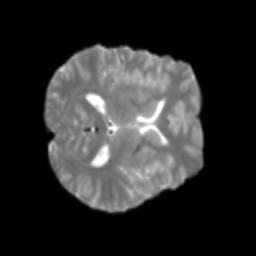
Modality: T2w
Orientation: axial
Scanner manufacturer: siemens
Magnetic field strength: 3 T
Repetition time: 4 s
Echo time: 0.0594 s